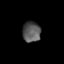
Tissue: lung
Cell type: Epithelial cells
Senescence score: 0.2181
Nuclear area (px): 362
Mean DAPI intensity: 87.461